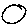
Label: circle